Field crop: tomato
Growth stage: 1
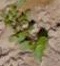
Species: portulaca